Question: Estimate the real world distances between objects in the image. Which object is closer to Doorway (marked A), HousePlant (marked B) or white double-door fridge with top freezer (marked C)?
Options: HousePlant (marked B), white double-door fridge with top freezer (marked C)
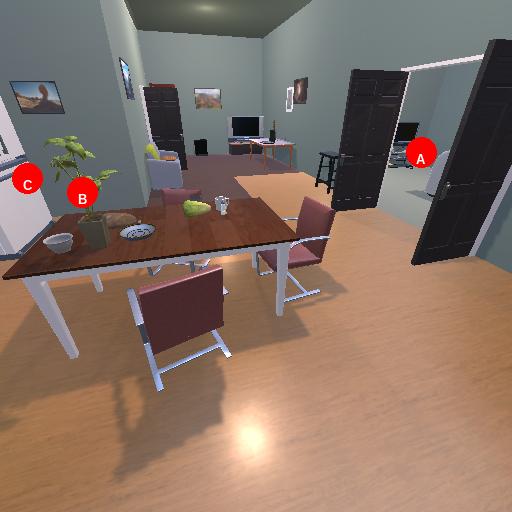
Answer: HousePlant (marked B)